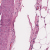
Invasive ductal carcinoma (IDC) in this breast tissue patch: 0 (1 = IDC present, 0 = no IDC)